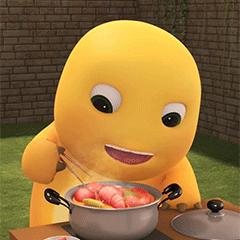
Label: nailong